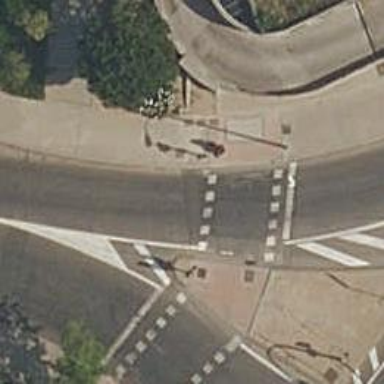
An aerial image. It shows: Road crossing with traffic signals.